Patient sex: M
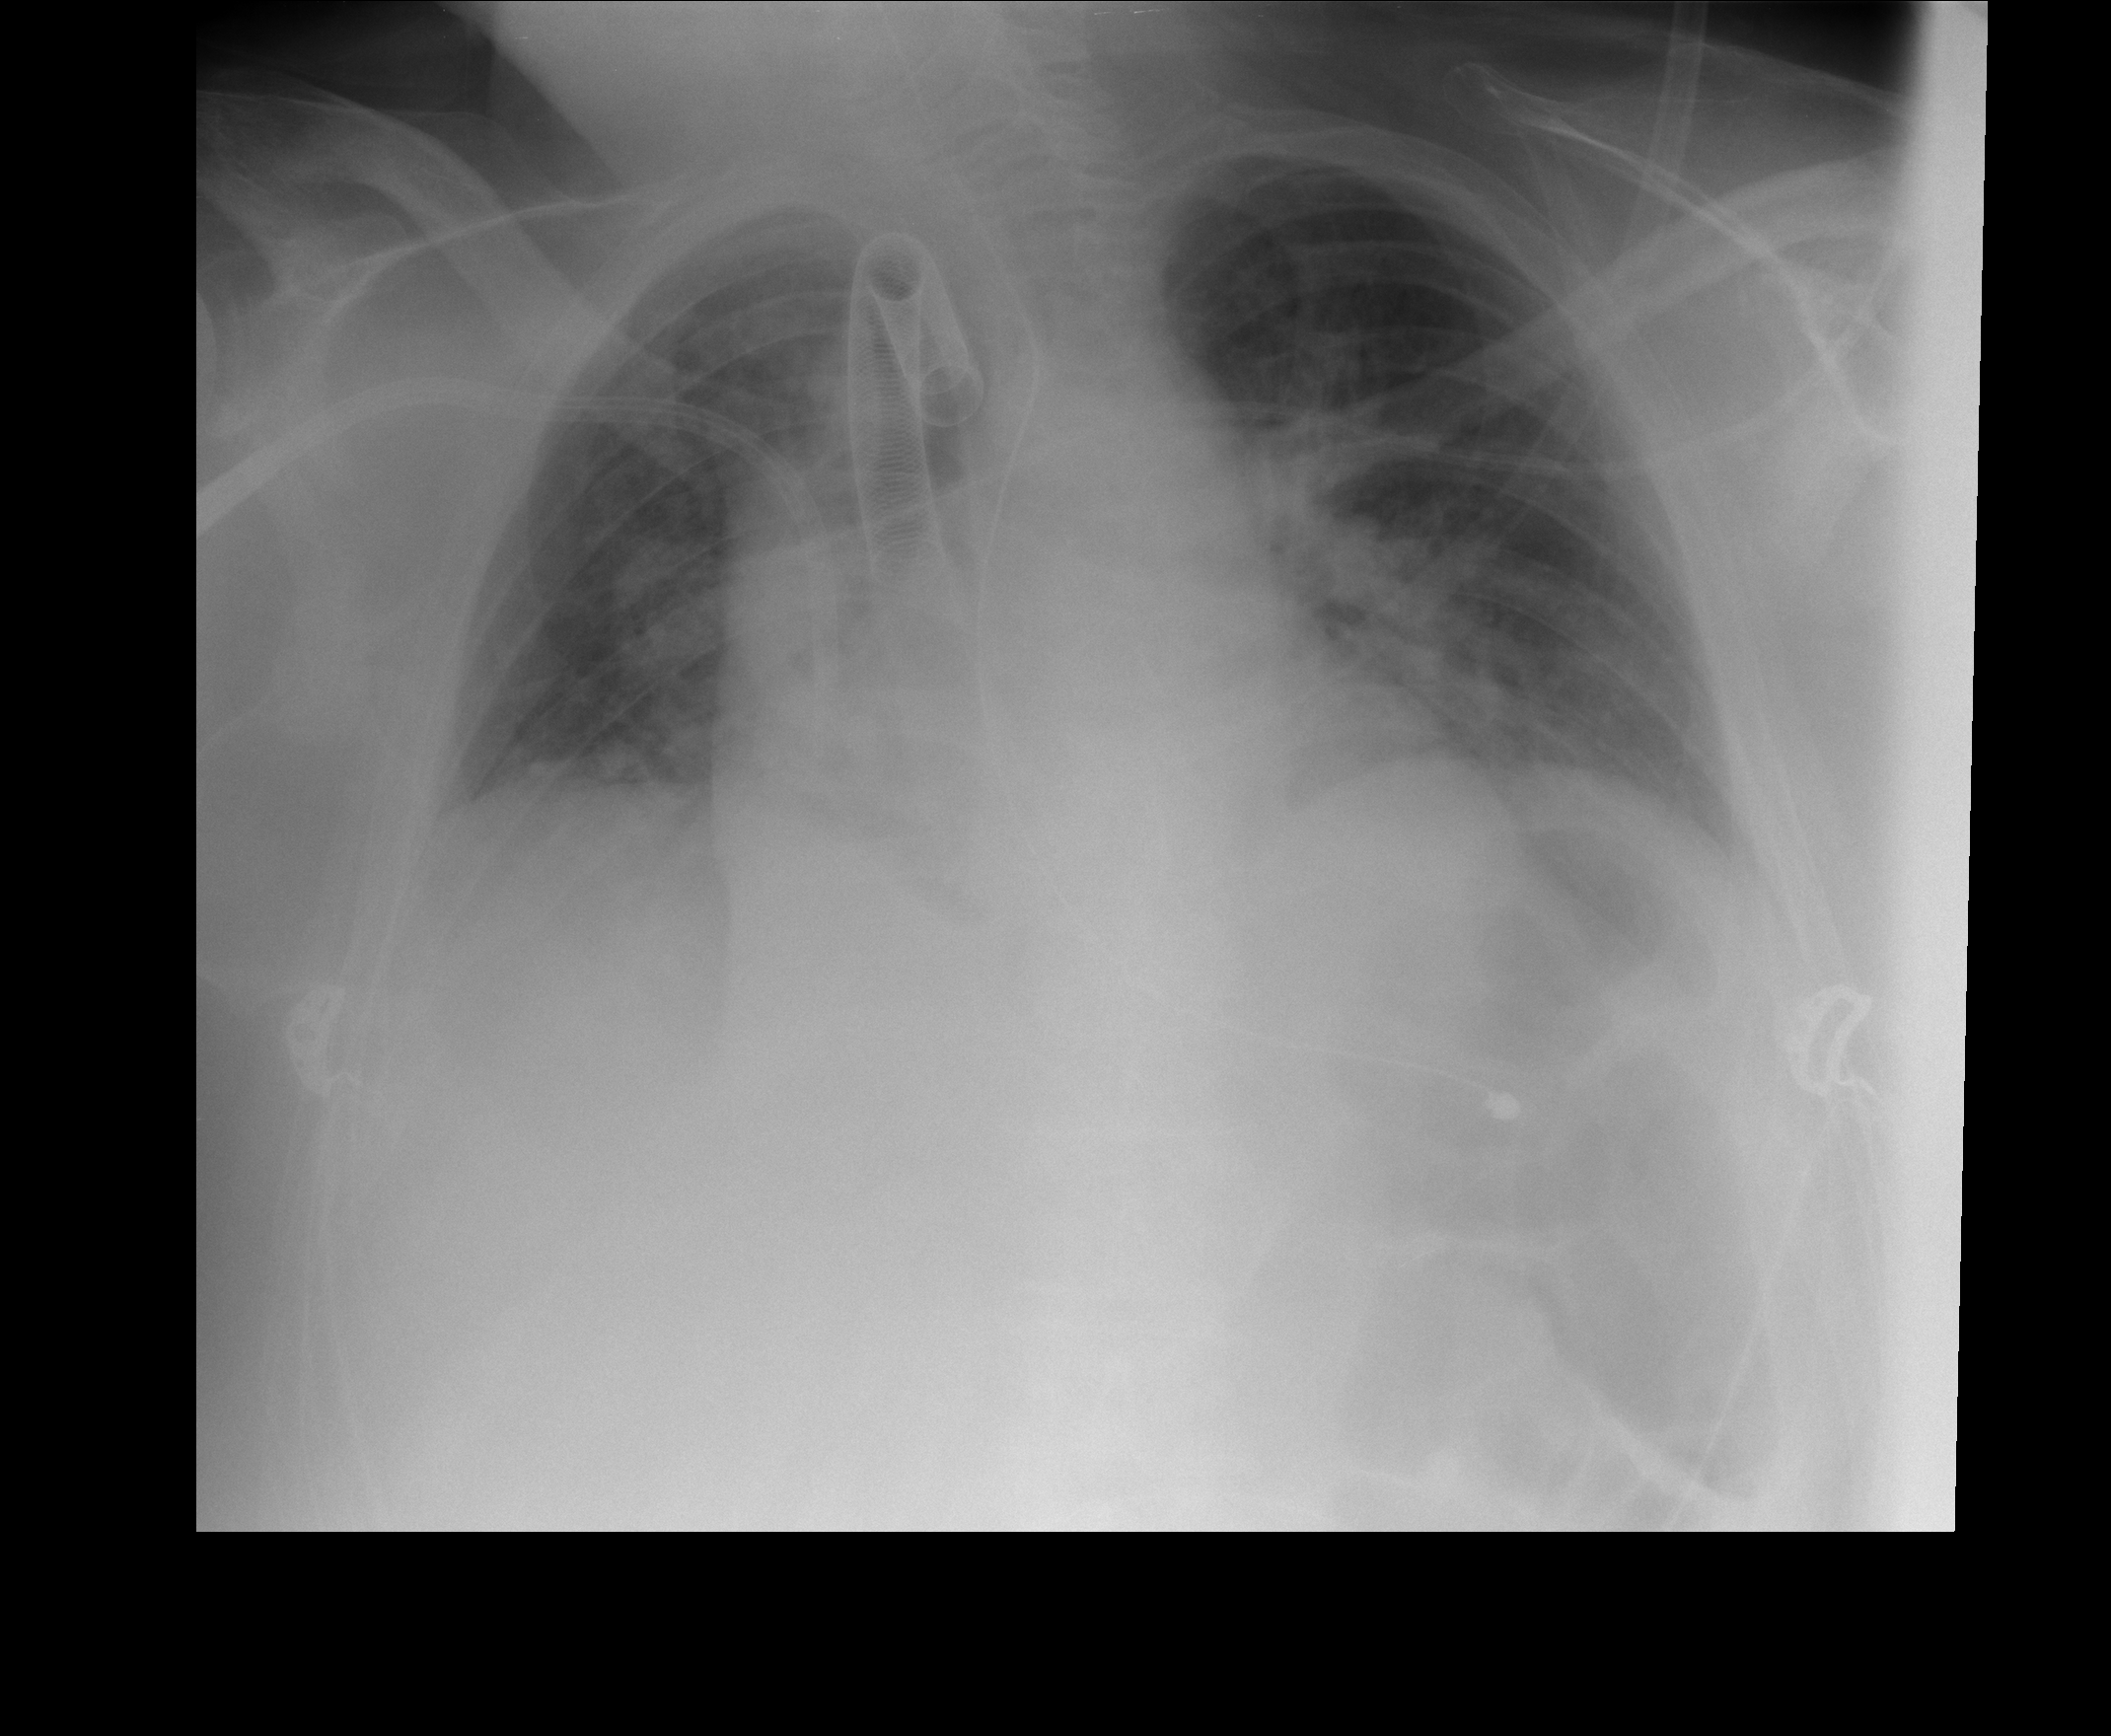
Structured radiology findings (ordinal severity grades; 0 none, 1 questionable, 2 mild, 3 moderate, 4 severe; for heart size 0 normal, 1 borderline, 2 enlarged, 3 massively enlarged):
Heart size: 2
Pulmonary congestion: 3
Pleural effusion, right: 2
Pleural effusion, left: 2
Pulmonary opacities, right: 2
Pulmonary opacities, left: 2
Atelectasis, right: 2
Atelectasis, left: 2